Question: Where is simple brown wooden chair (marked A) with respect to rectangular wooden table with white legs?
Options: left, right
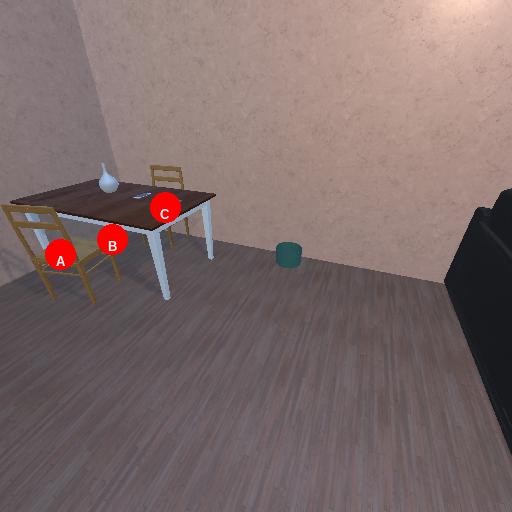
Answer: left